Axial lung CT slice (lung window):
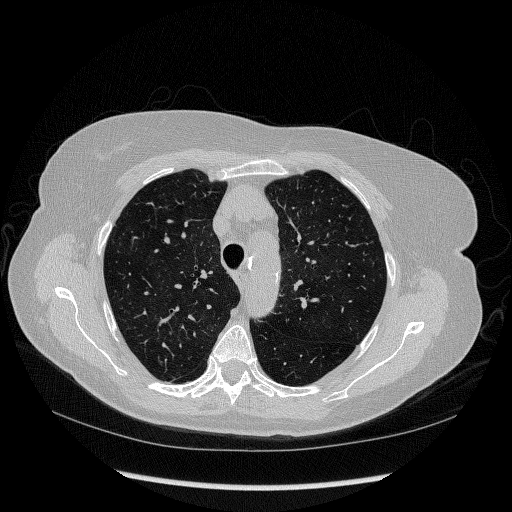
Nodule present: no